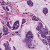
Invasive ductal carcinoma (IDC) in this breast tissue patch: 0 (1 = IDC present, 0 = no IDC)